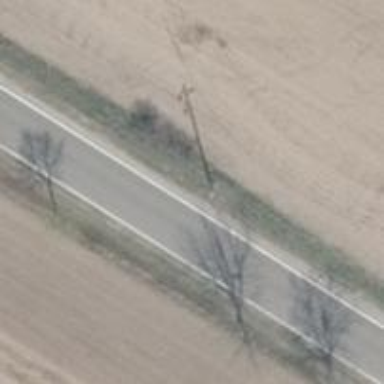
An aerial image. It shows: Power pole.